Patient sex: M
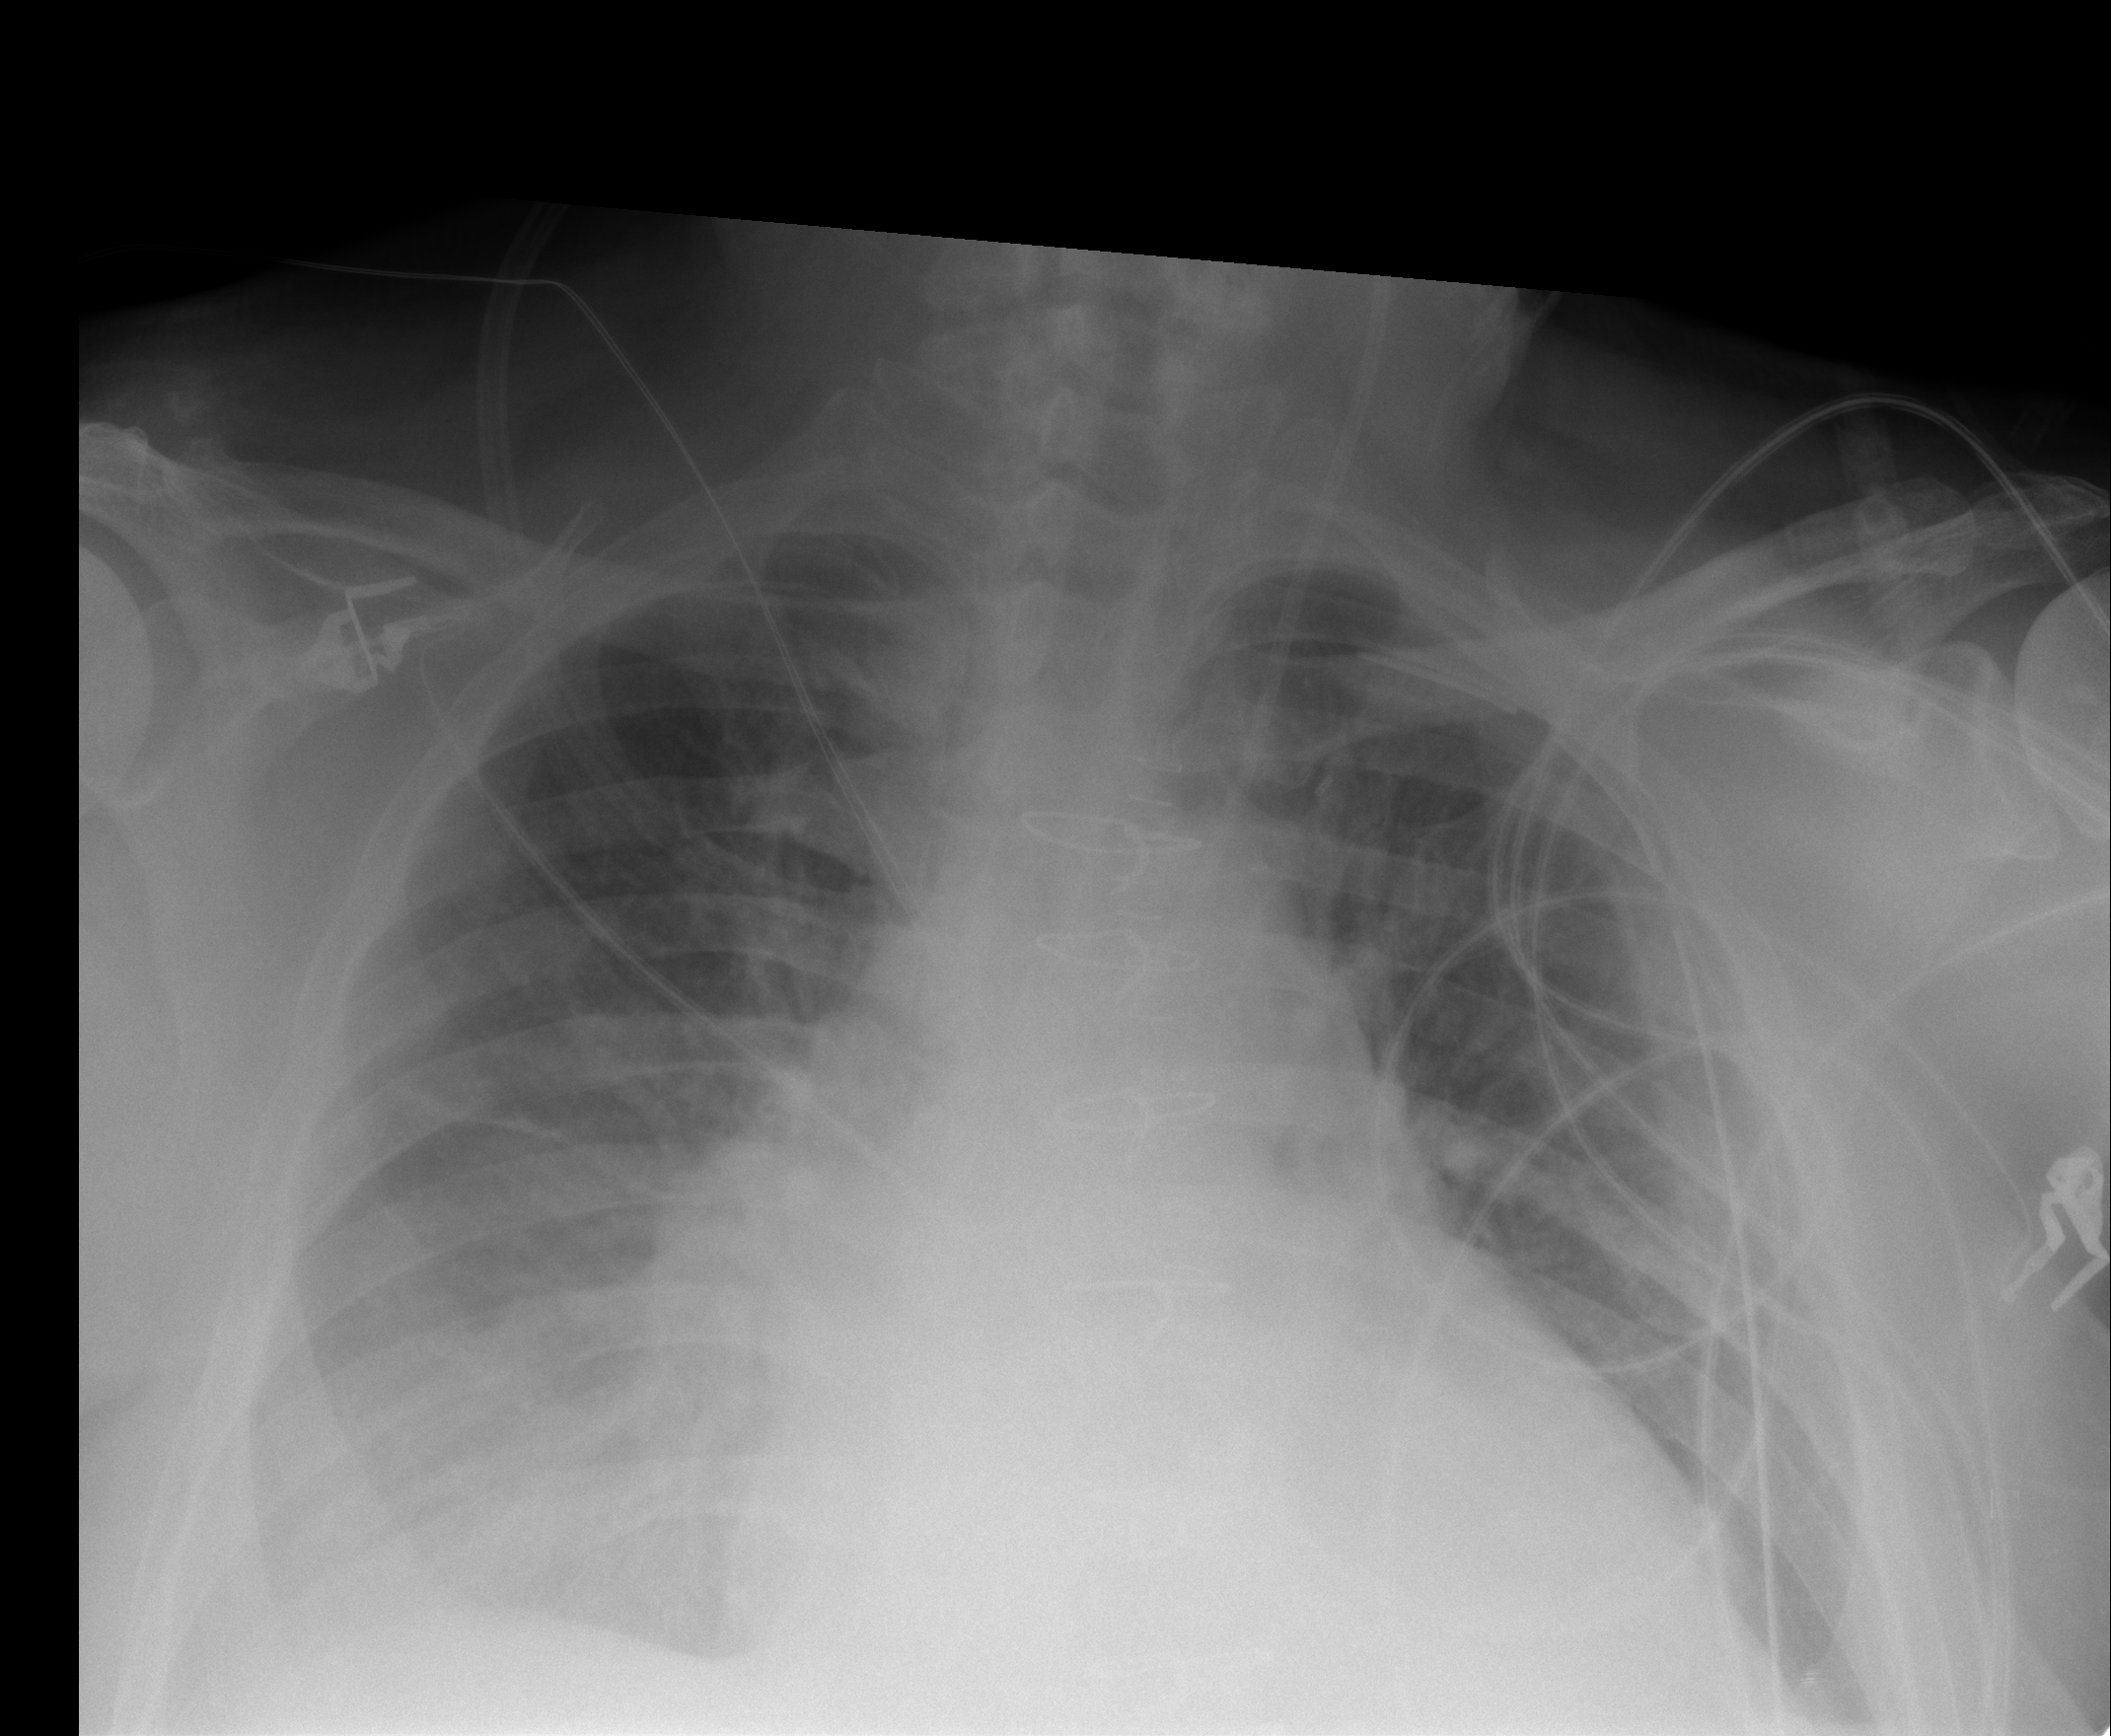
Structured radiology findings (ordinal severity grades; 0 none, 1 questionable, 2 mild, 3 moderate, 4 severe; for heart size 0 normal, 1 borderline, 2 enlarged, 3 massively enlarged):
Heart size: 3
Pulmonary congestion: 3
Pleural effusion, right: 1
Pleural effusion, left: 1
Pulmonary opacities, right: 3
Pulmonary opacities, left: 1
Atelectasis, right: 3
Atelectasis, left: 2